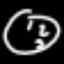
Label: clock